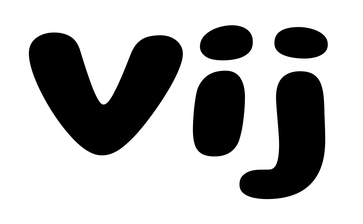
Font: Gluten_Bold